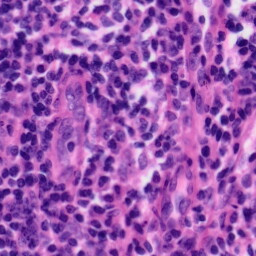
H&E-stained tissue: Tonsil